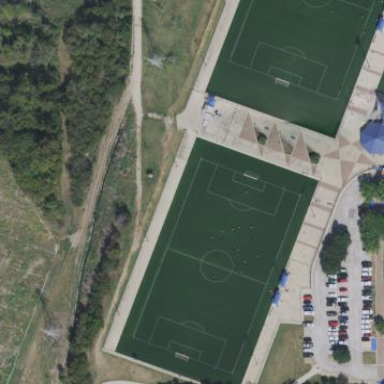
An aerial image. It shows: Soccer pitch for outdoor sports and leisure activities.